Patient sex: F
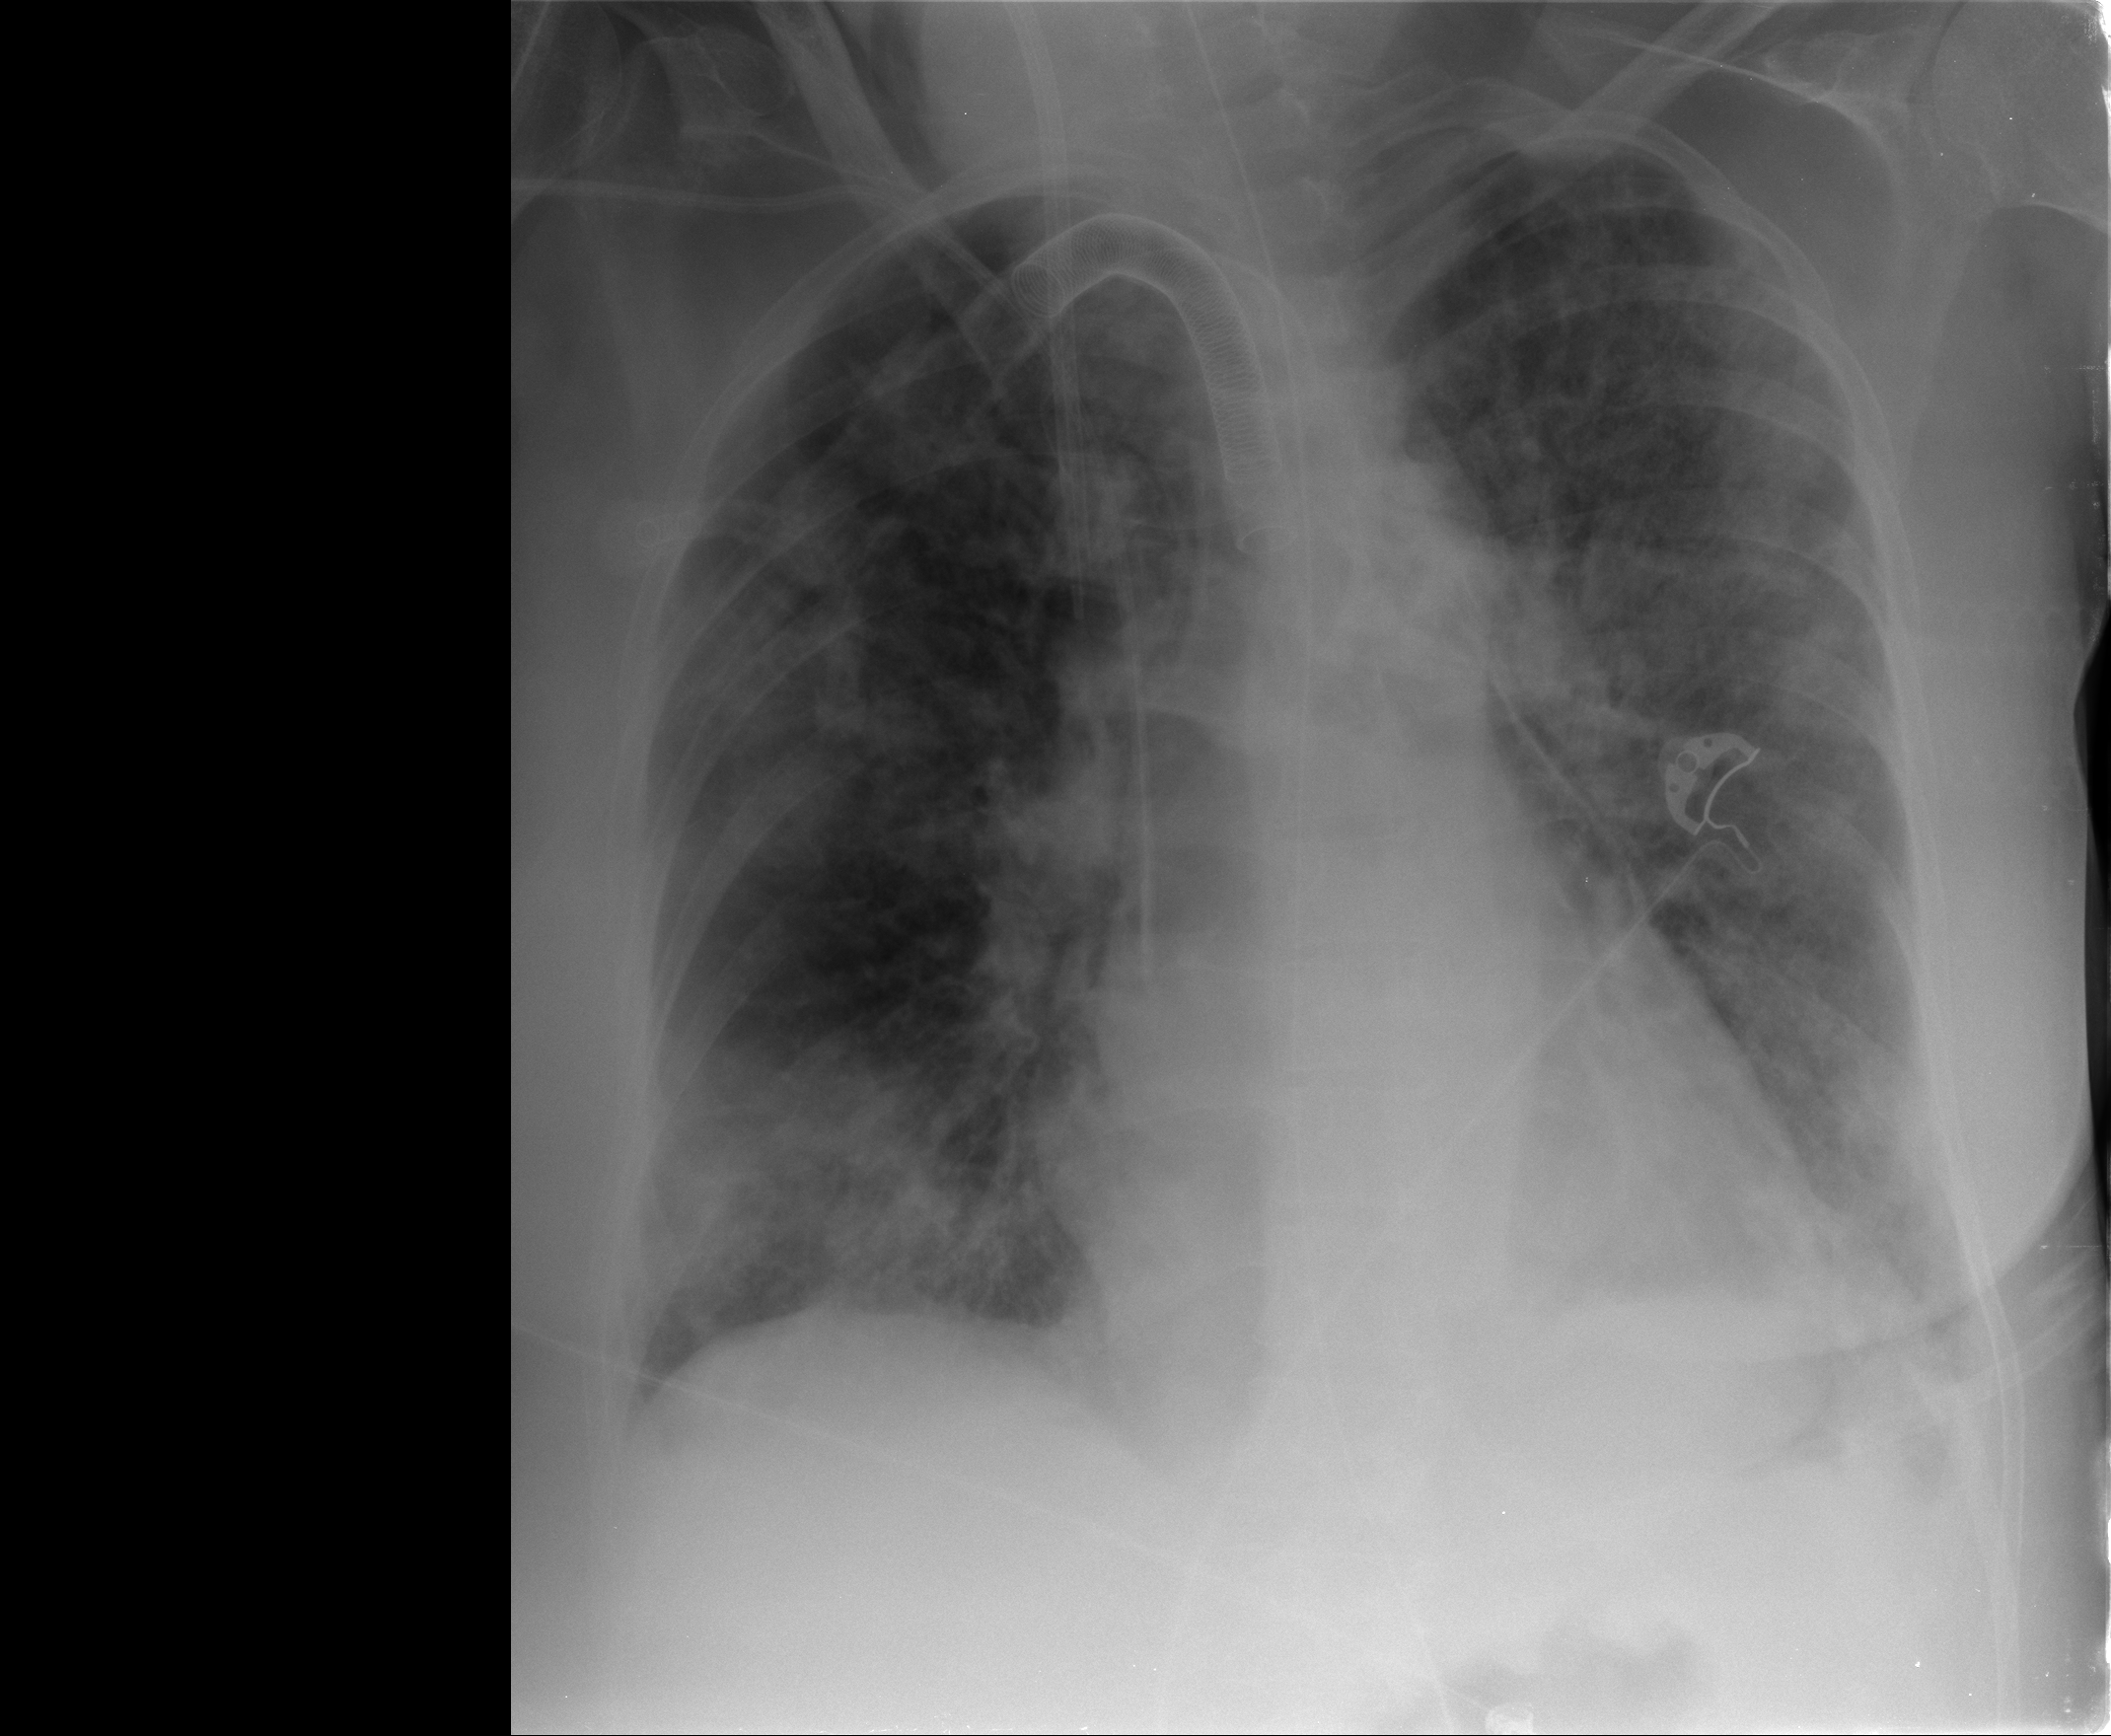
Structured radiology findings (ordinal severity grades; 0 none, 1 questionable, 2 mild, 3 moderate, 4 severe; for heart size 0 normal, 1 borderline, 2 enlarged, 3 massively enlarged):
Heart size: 1
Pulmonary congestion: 2
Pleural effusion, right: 2
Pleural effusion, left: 2
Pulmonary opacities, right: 3
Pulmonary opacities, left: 3
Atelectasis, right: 3
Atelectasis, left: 3